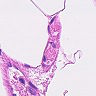
Metastatic tissue present: no